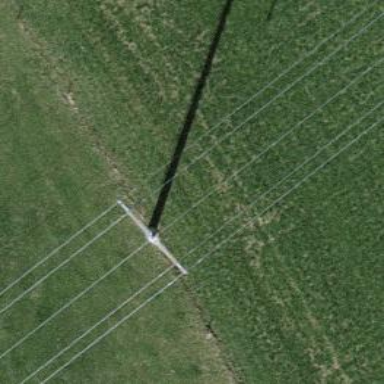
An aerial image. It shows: Power tower.